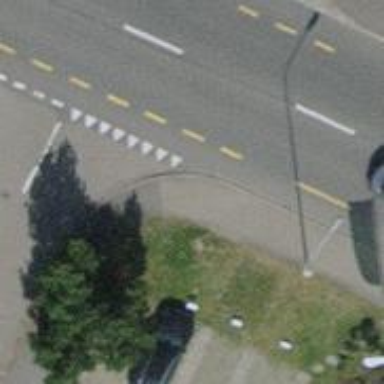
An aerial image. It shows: Support pole.